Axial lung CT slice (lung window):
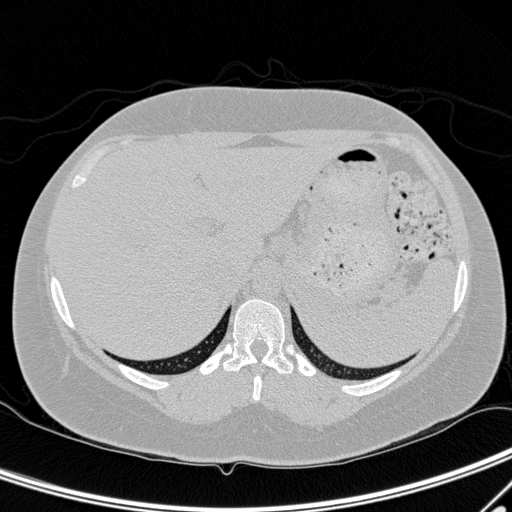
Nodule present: no